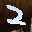
Label: 2